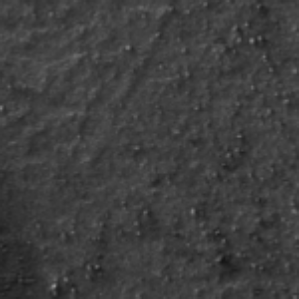
Label: frost